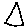
Label: triangle